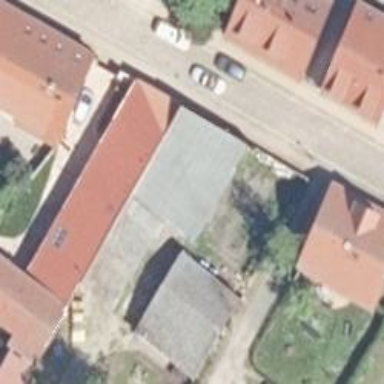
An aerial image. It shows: Residential building.